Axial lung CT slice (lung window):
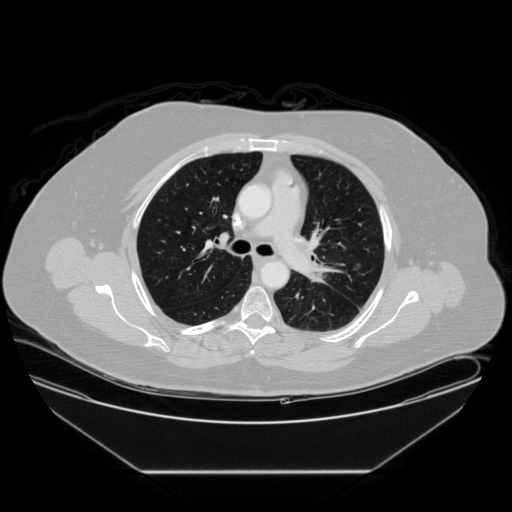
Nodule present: no